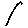
Label: star